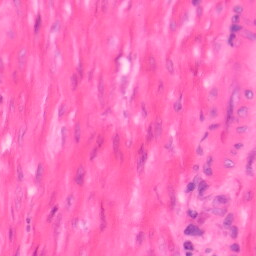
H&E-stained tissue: Colon